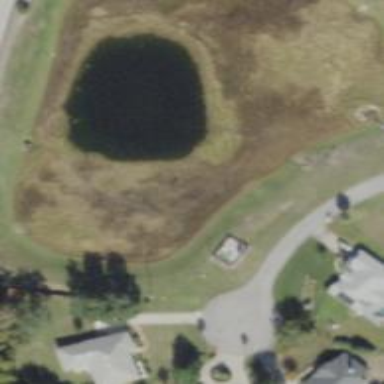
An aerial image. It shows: Pond surrounded by natural water.